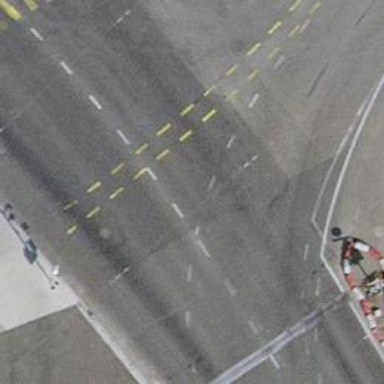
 which is classified as primary highway."